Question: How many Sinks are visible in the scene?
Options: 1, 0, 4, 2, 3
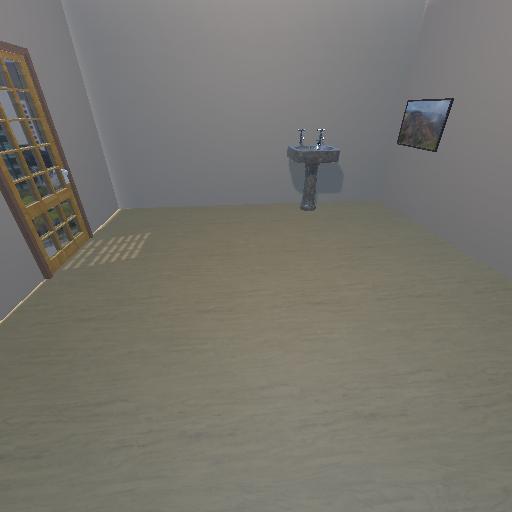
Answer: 1